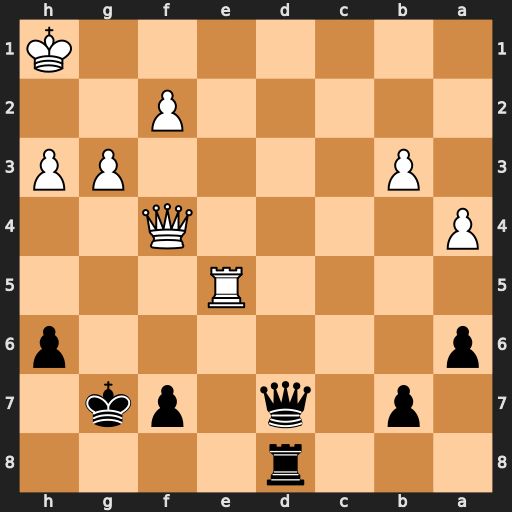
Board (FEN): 3r4/1p1q1pk1/p6p/4R3/P4Q2/1P4PP/5P2/7K
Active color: b
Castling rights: -
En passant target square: -
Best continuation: Qxh3+ Kg1 Rd1+ Re1 Rxe1#